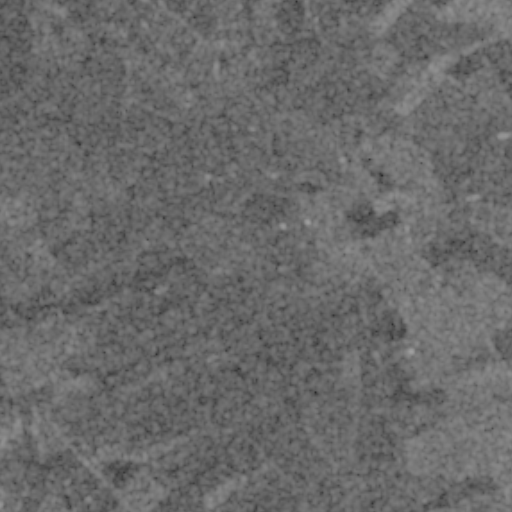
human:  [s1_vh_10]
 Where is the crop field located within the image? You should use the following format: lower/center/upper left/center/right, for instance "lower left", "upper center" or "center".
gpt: The crop field is located in the left of the image.
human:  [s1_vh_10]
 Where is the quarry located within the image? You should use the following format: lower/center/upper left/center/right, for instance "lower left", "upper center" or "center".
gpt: There is no quarry in the image.

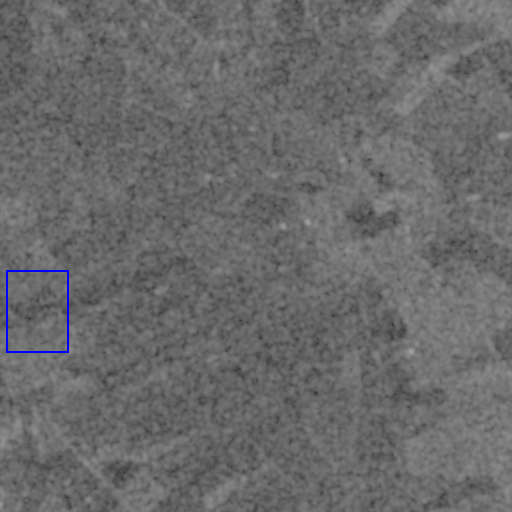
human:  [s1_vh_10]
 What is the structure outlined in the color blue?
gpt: The structure outlined in blue is a crop field.
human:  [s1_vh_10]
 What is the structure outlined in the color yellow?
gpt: There is no yellow outline.